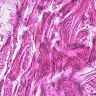
Metastatic tissue present: no